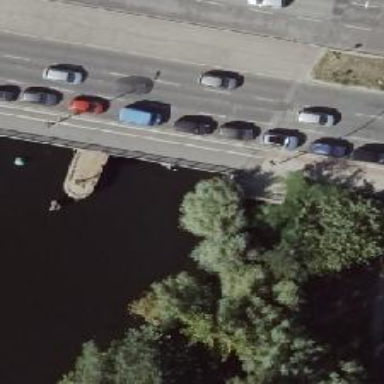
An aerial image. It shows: Footway on bridge with asphalt surface. The bridge has cycleway with asphalt surface as well.